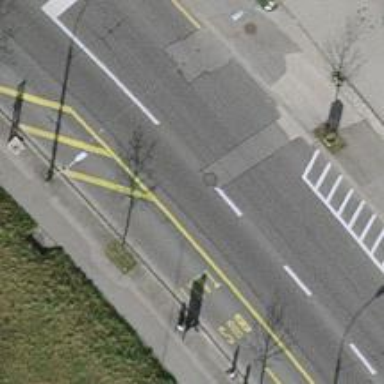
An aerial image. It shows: Secondary road with asphalt surface. There are sidewalks on both sides. There is lane for cycling on the left side and shared busway on the right side. Trolley wires are also present.